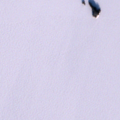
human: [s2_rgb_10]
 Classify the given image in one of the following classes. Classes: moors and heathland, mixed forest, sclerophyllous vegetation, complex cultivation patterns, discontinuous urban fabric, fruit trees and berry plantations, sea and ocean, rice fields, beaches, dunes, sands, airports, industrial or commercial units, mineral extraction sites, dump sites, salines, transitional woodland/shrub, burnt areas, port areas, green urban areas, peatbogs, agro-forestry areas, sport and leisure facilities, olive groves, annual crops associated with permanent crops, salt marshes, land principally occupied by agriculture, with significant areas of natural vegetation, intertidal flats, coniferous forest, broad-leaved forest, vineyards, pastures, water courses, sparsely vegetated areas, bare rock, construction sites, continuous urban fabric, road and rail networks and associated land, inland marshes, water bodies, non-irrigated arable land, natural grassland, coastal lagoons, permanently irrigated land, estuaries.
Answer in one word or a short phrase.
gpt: water bodies